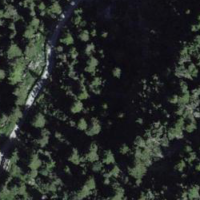
EUNIS habitat code: 43
Species observed at this site:
Epipactis atrorubens